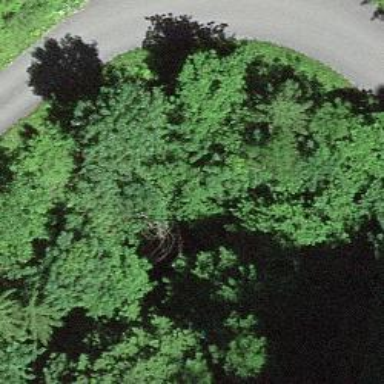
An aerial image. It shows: Culvert tunnel.